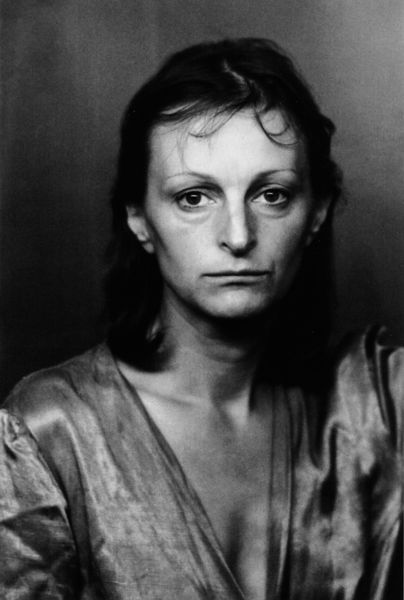
Titel: Selbstporträts/Self-portraits
Künstler: Helga Paris
Schlagwörter: haut, kopf, nackt, ausschnitt, frau, frisur, grau, haar, hintergrund, kleid, mund, nase, schwarz, weiss, wand, arme, augen, bluse, hals, portrait, porträt, haare, mantel, augenbrauen, brünett, dekollete, lippen, ohren, seide, traurig, ausdruck, ernst, ohrläppchen, foto, fotografie, schwarz-weiß, dunkle haare, fließend, schmale lippen, direkt, geicht, sorge, ausschitt, offenes haar, porträtfoto, dunkles haar, manter, gesichthals